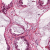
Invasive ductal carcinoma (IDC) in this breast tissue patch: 0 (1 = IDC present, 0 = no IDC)